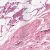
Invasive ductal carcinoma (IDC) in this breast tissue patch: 0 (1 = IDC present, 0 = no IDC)